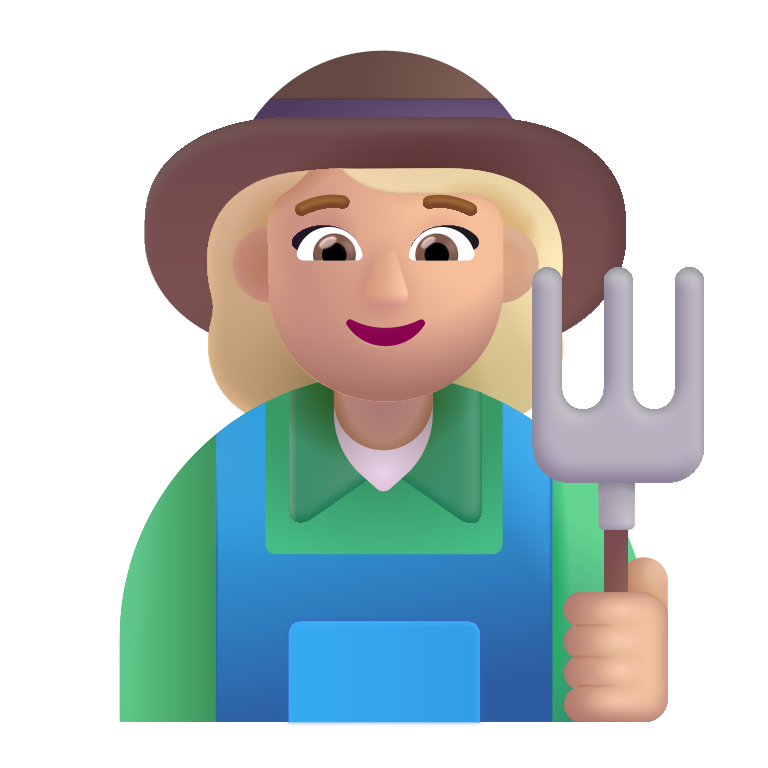
woman farmer color  light